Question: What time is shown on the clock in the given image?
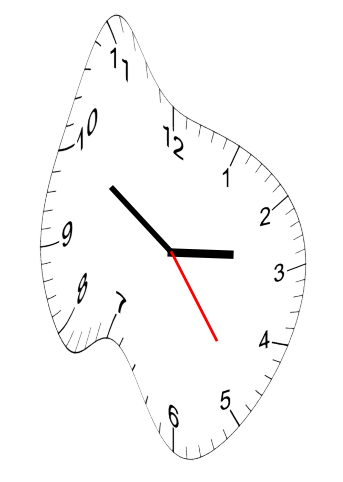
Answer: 02:50:24